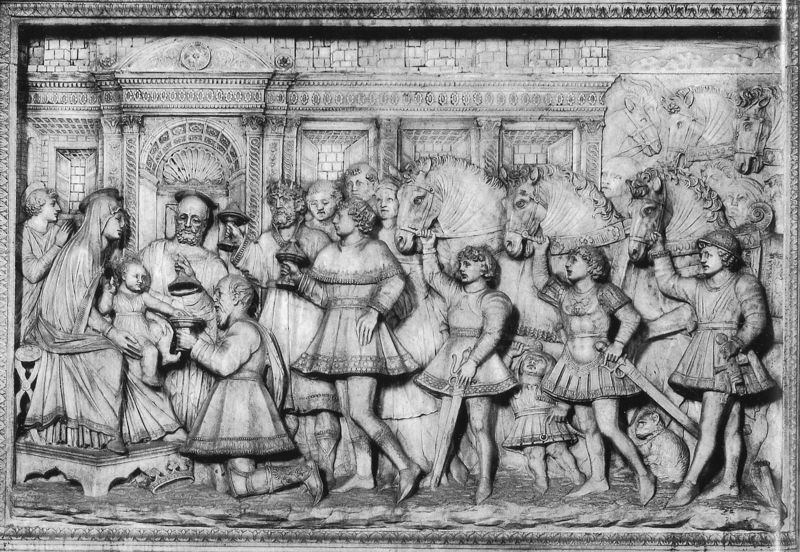
Titel: Reliefs vom ehem. Hochaltarziborium
Künstler: Mino da Fiesole
Standort: Rom, S. Maria Maggiore (EU - I - Latium)
Schlagwörter: menschen, sitzen, frau, marmor, männer, gebäude, haus, hund, leute, diener, stein, kind, mutter, krone, pferd, pferde, affe, relief, baby, soldaten, thron, karawane, schwert, schwerter, knien, geschenk, ritter, christus, jesus, huldigung, prozession, könige, fresko, maria, madonna, schnitzwerk, josef, kniefall, ehrung, jesuskind, relie, geschenke, gaben, christuskind, epiphanie, heilige drei könige, r, maria und jesus, anbetung des kindes, madonna und jesus, madonna und christus, madonna und sohn, maria und sohn